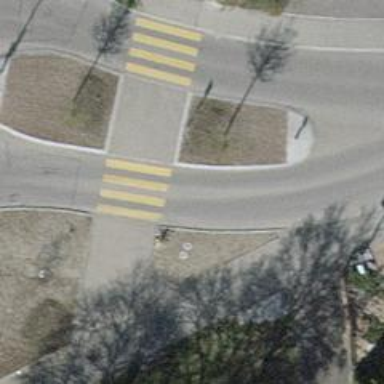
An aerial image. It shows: Uncontrolled road crossing.